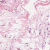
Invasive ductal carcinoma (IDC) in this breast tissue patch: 0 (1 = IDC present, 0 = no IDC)